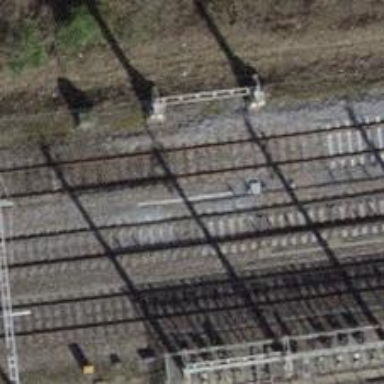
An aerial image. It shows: Railway switch.